Interaction volume radius: 10 \u00c5
Interaction volume height: 10 \u00c5
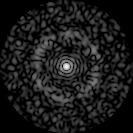
Disorder parameter: 0.828